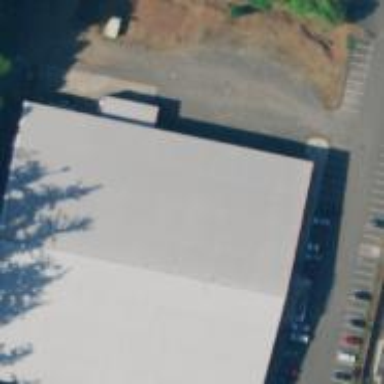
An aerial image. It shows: Gabled roof on civic building that serves as sports center.